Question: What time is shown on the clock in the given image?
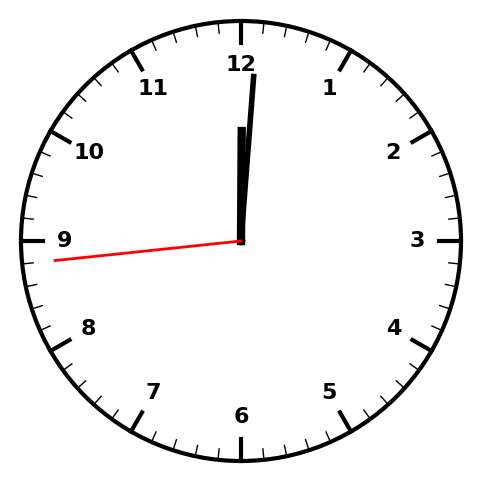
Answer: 12:00:44